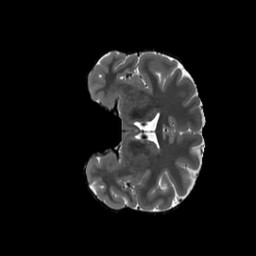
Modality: T2w
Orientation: coronal
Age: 27
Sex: male
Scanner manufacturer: siemens
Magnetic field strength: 3 T
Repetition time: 3.2 s
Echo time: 0.566 s